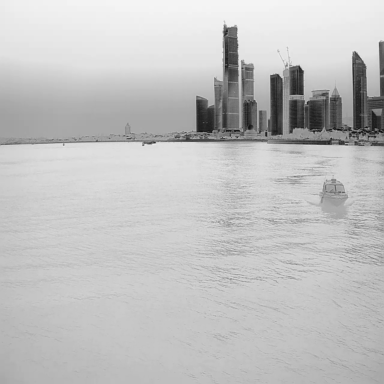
There is a canoe in the infrared image.